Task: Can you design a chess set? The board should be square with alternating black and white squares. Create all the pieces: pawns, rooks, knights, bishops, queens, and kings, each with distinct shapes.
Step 4685:
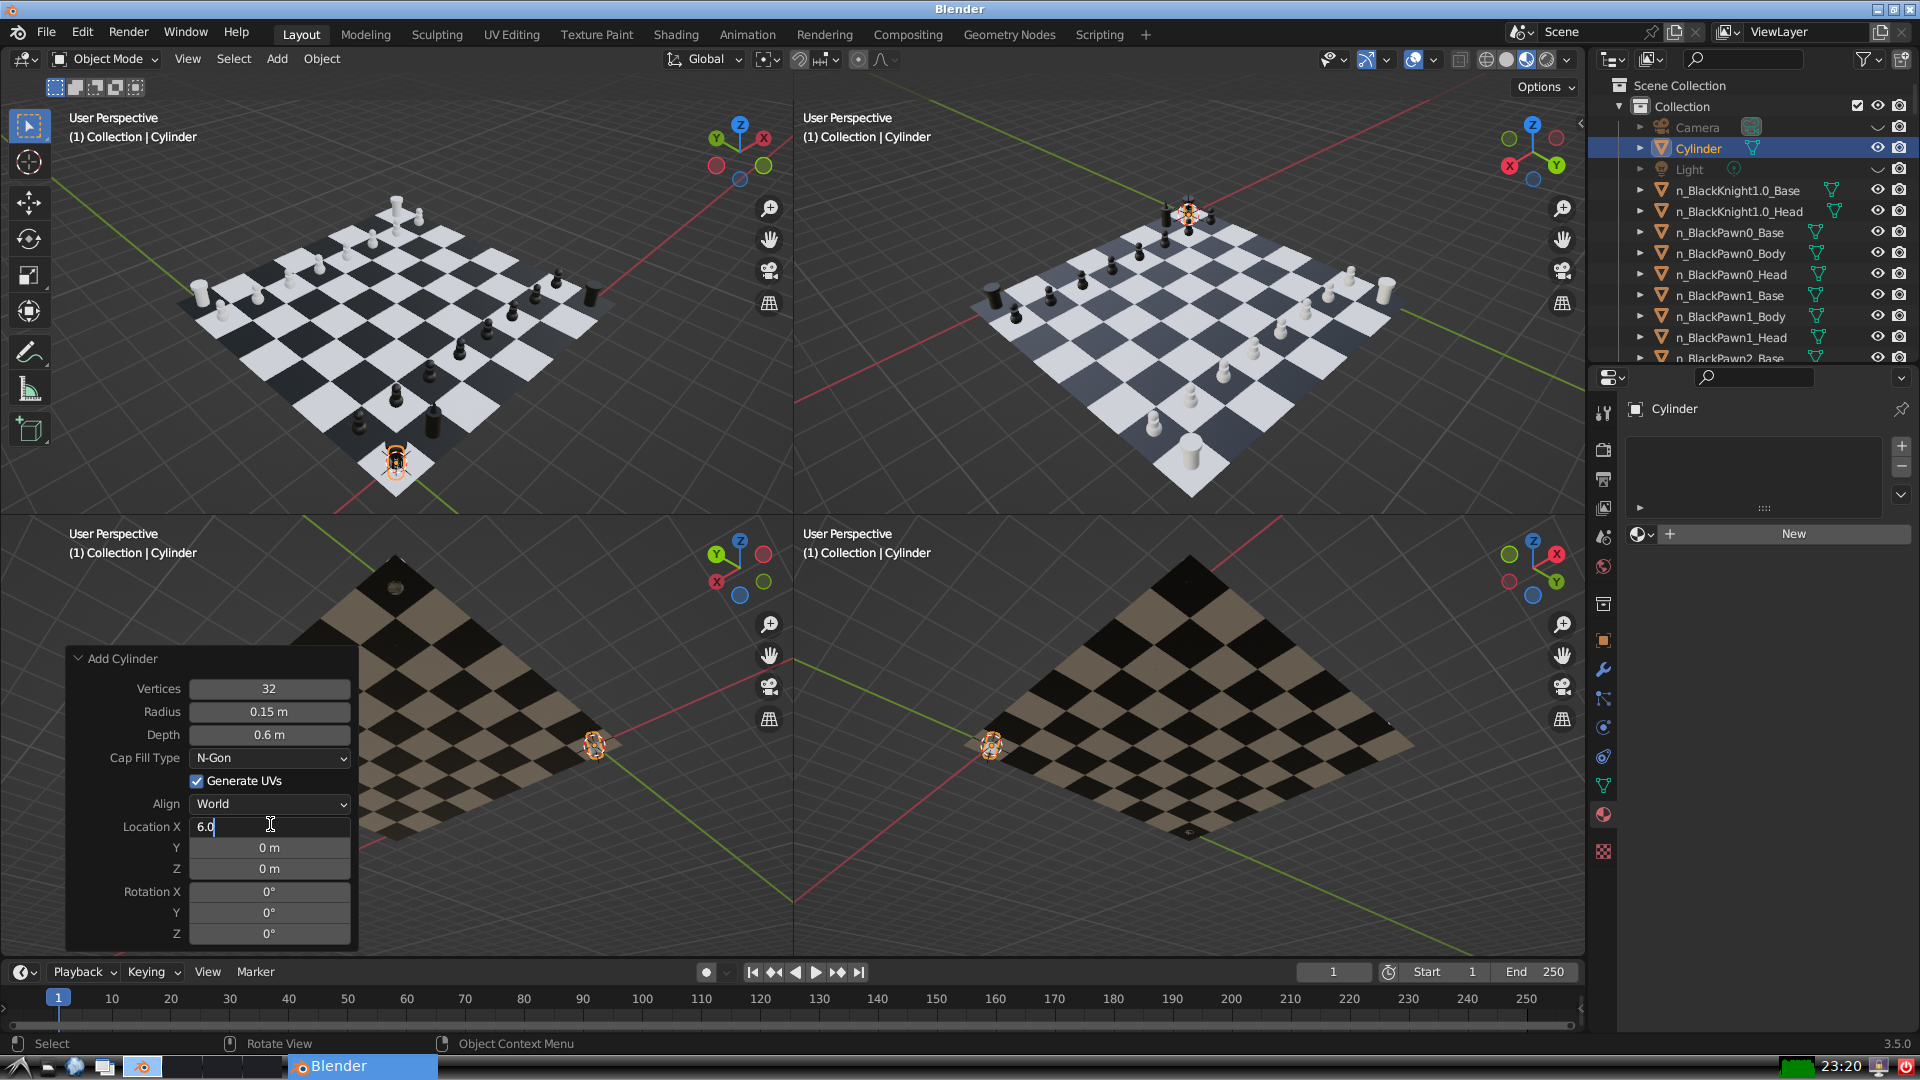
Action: {"key_press": ['Return']}